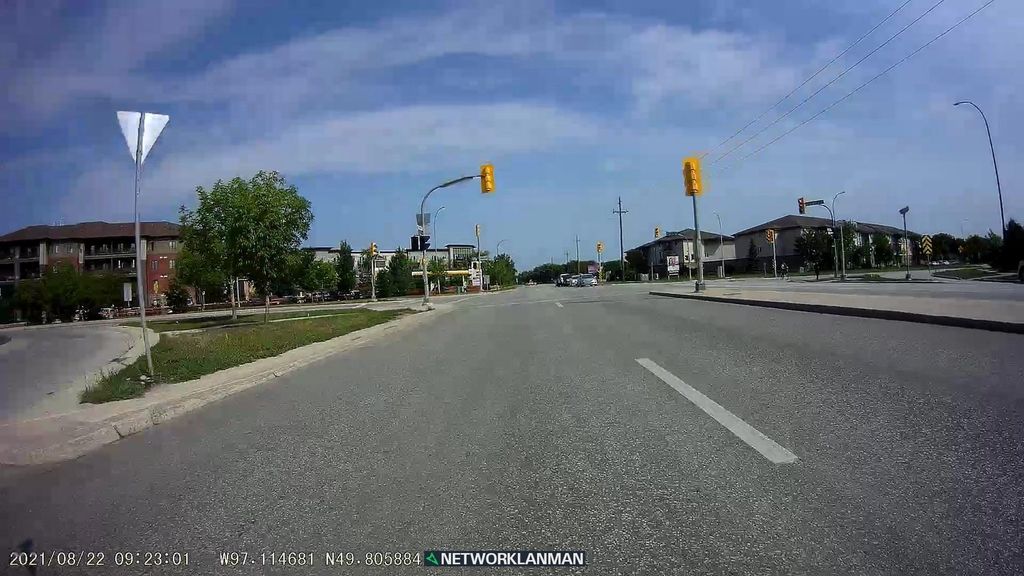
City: winnipeg